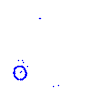
Particle: pion